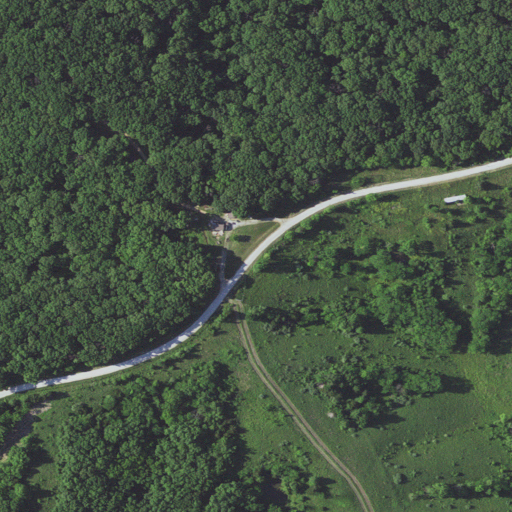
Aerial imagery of ridge(s) in Missouri named White Oak Ridge containing deciduous forest, pasture, open development, and low intensity development